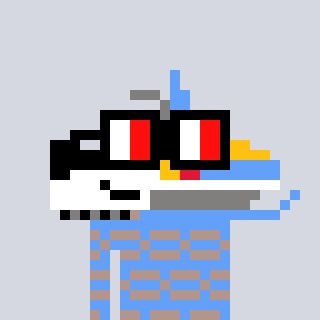
a pixel art character with square glasses with black frames and red eyes, a snowmobile-shaped head and a blue-colored body on a cool background